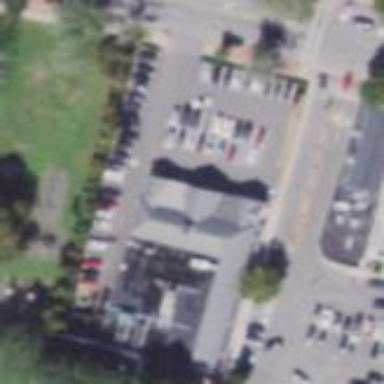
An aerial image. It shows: Supermarket building.